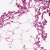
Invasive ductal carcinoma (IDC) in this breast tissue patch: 0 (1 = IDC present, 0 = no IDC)